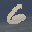
Label: 6